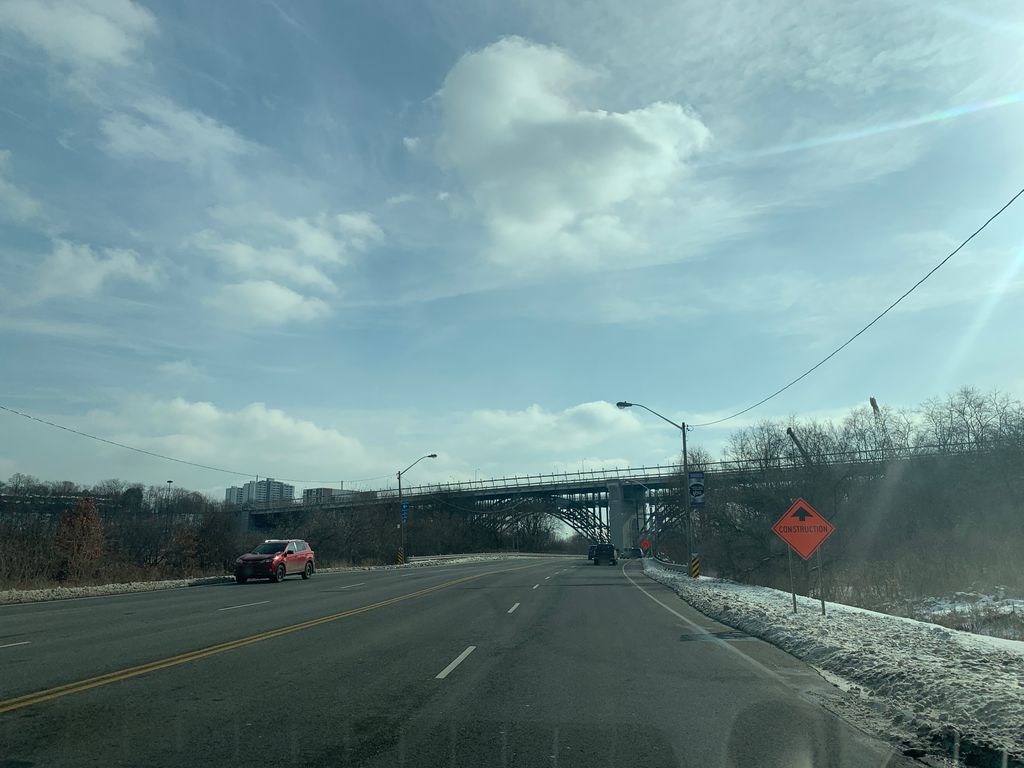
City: toronto